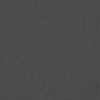
Label: dusty